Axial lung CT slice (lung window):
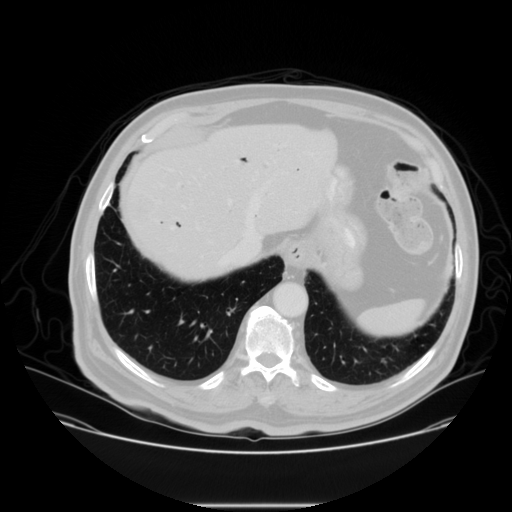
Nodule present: no